Question: I have been working with Android's calibrated magnetometer for some time, feeding it into our algorithm for the rotation vector values to calculate the correct yaw/orientation with North. In spite of dealing with not completely projecting the yaw onto a plane that is parallel with the ground to get true yaw independent of pitch, we have been noticing that even after we calibrate the magnetometer - using the calibrated magnetometer values and moving the phone in figure eights and other movements/orientations - the calibrated values seem to eventually try to recalibrate.
With this in mind, we decided to start looking specifically at the uncalibrated values given by Android within our JNI code. Within the struct "ASensorEvent", there is "uncalibrated_magnetic", which is the struct "AUncalibratedEvent" - all of this is defined in "android/sensor.h". I assumed that this would give me uncalibrated values; however I was mistaken - at least on the devices I check it on - and was given the supposed calibrated values. Being that in the "sensor.h", the only enums for sensors that are explicitly defined are...
'''
ASENSOR_TYPE_ACCELEROMETER = 1,
ASENSOR_TYPE_MAGNETIC_FIELD = 2,
ASENSOR_TYPE_GYROSCOPE = 4,
ASENSOR_TYPE_LIGHT = 5,
ASENSOR_TYPE_PROXIMITY = 8
'''
...I decided to directly type in 14 assuming this would give me the uncalibrated magnetometer values since this is the values that is associated with the magnetometer outside of JNI <URL>
This gave the uncalibrated magnetometer values that corresponded with those outside of JNI.
So, at this point, we decided to plot the values given and we noticed something strange.

Here, you can see the x-axis are the y-values given and the y-axis the z-values given by the uncalibrated magnetometer - however, the axes are irrelevant since it can be seen across all axes. At the bottom left, you'll notice a "j" figure rotated roughly 150 degrees clockwise. These "j" figure values were at the beginning of data collection and lasted for around 20 seconds.
We haven't always seen this in our data collection, but around 50% of the time we have seen this. I really have no idea what this is. I mean I assume it isn't some weird hard iron offset since I imagine such an offset to be close to offset that is visible with a majority of the data and I'd assume it wasn't soft-iron skewed values because the environment was consistently the same at least after 1 second until the end of data collection (lasted for about 200s) and sometimes was the same throughout the whole trace.
I guess we are starting to speculate that we are not truly getting uncalibrated/raw values.
Thanks in advance.
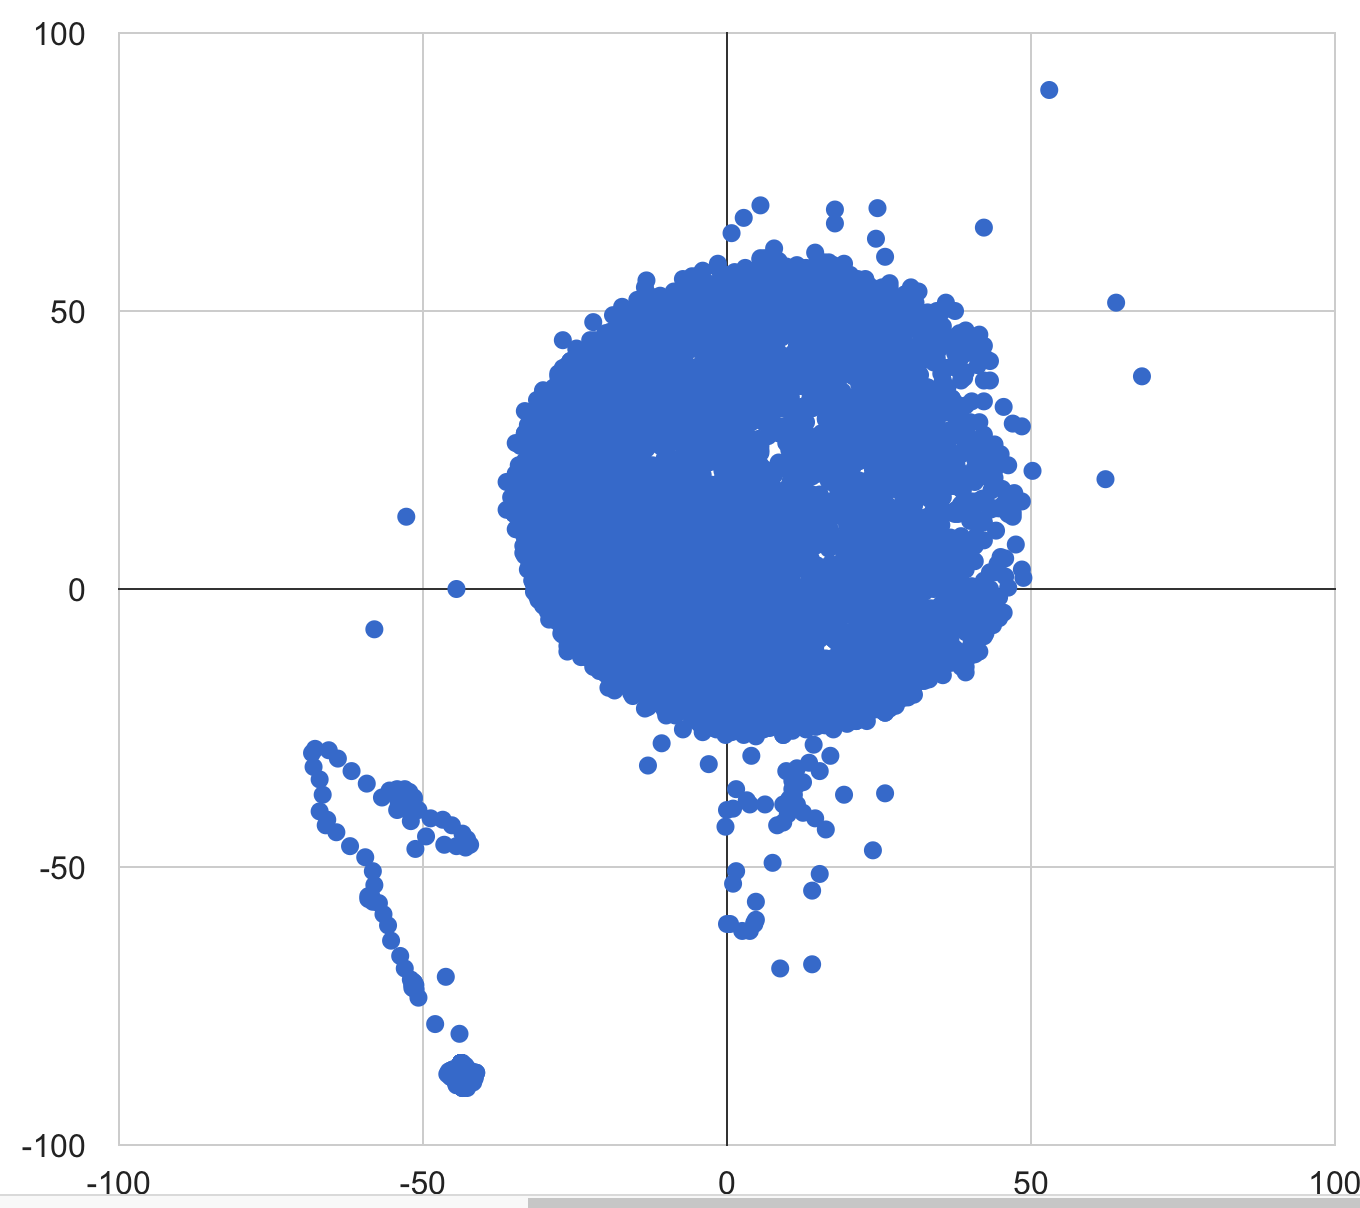
Answer: As written on <URL>
"Factory calibration and temperature compensation are still applied to the magnetic field." Hope it helps!